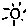
Label: sun